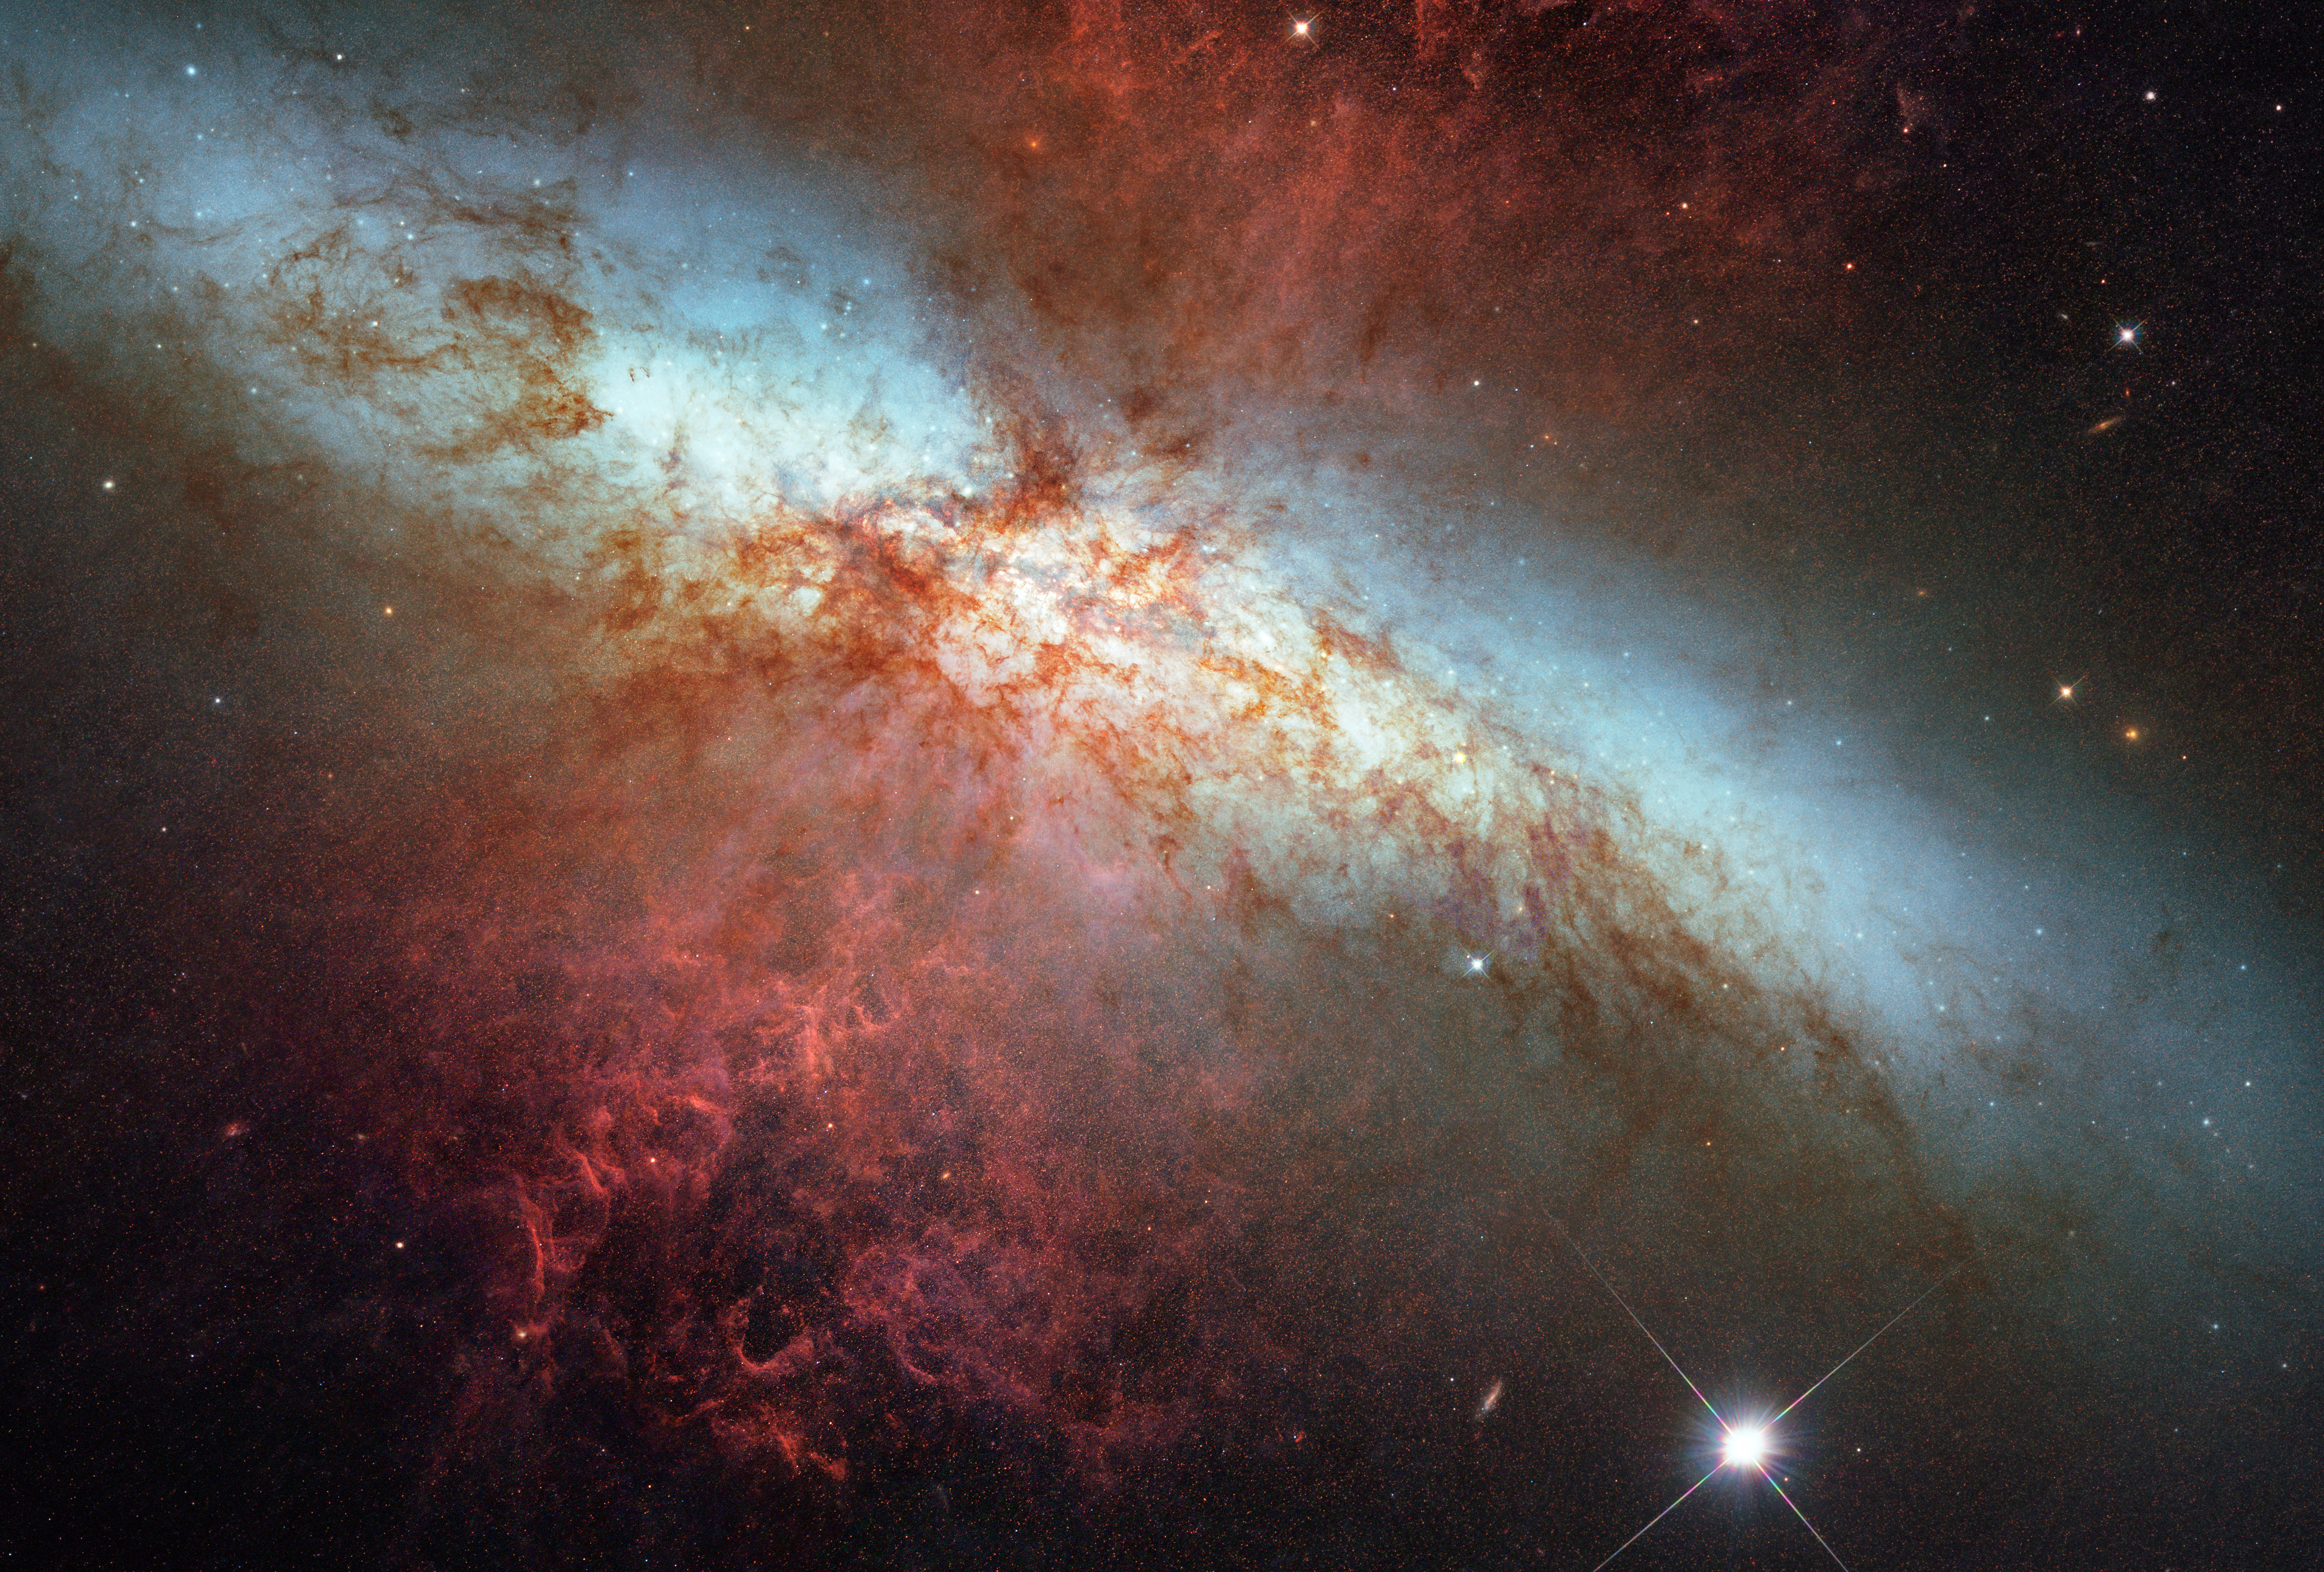
Hubble Monitors Supernova In Nearby Galaxy M82 Hubble Monitors Supernova In Nearby Galaxy M82, heritage, galaxy, acs, wfc, hst